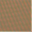
Piece: xx